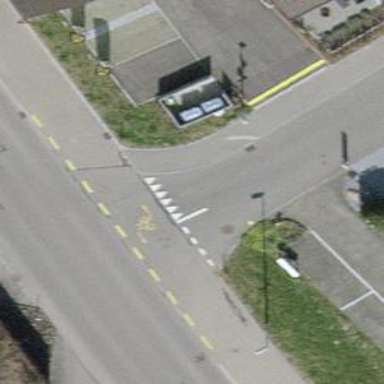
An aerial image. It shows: Residential road with asphalt surface. There is sidewalk on the left side.